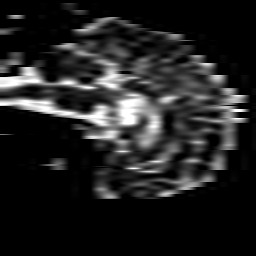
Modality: ADC
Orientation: sagittal
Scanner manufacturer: philips
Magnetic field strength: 1.5 T
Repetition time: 2.887 s
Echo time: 0.06175 s